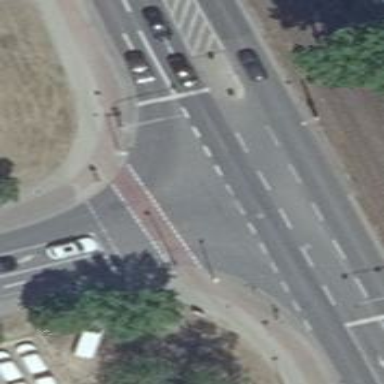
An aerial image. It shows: Road with traffic signals.